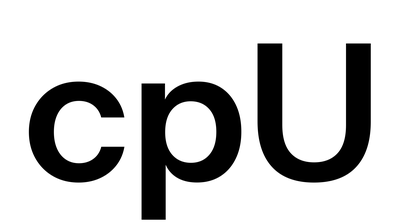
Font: InstrumentSans_SemiBold